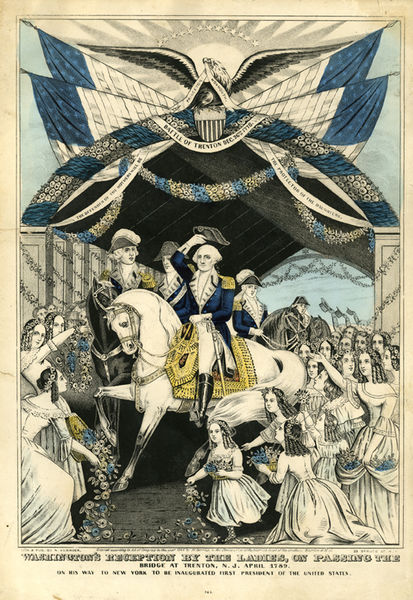
Titel: Washington's Reception by the Ladies on Passing the Bridge at Trenton, New Jersey, April 1789
Künstler: Nathaniel Currier
Standort: Amherst (Massachusetts, USA)
Institution: Mead Art Museum, Amherst College
Schlagwörter: blue, celebration, crowd, napoleon, people, soldiers, white, women, girls, ladies, painting, yellow, flowers, print, flower, horses, girl, america, drawing, army, battle, eagle, flag, emperor, flags, independence, parade, procession, historical, history, walk, art, crest, war, american, home, horse, ribbons, salute, kid, symbol, poster, washington, civil war, george, general, victory, saddle, ad, ce, monocrome, advert, white horse, imperial, usa, united states, stallion, us, president, george washington, battle of trenton, inaguration, horsemanship, trenton, bridge at trenton, swags, pgae, paeg, dollar